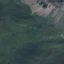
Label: HerbaceousVegetation